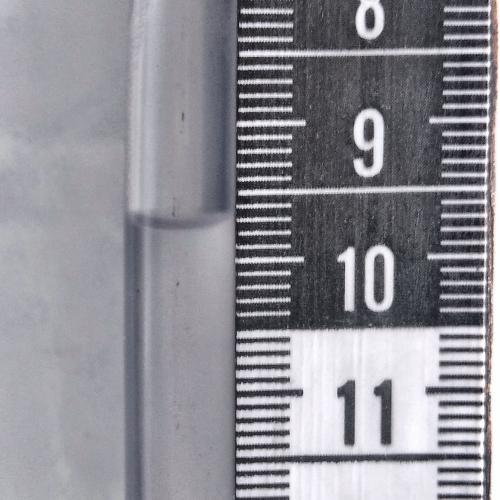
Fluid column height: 9.7 cm